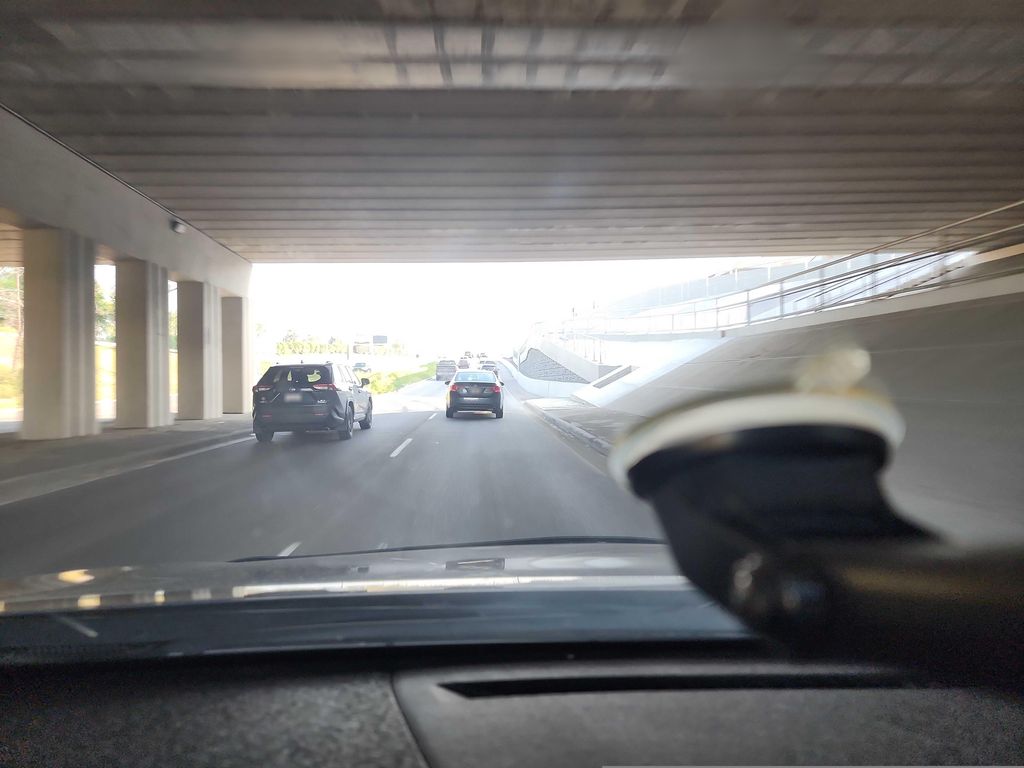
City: calgary